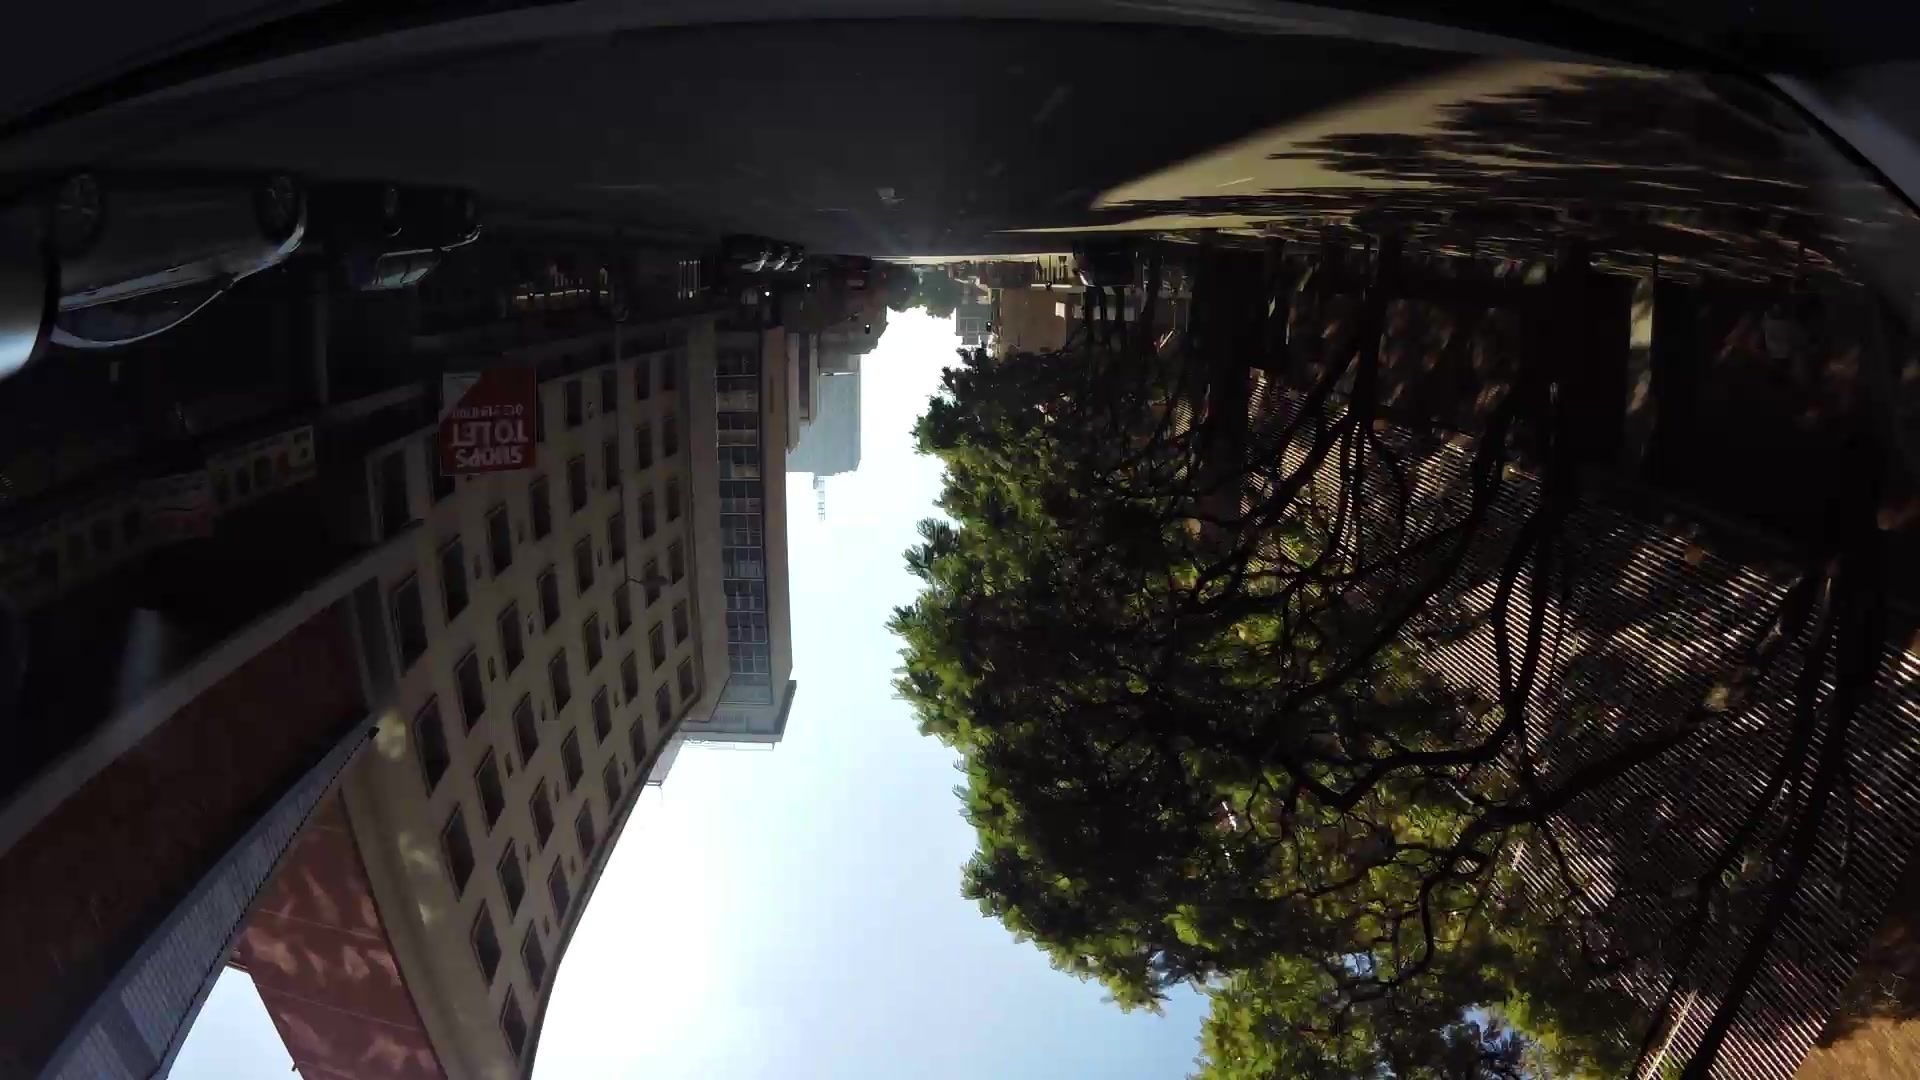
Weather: clear
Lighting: day
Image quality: good
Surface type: driving surface
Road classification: secondary
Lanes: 4
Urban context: urban centre
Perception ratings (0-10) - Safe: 4.59, Lively: 7.37, Beautiful: 7.85, Boring: 2.01, Depressing: 4.06, Wealthy: 5.2